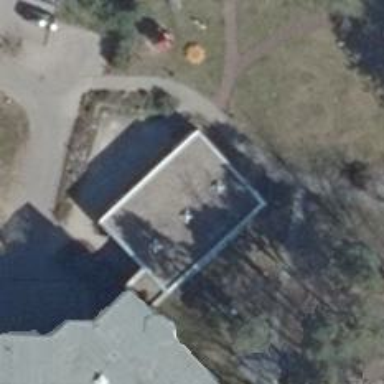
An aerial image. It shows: Café.